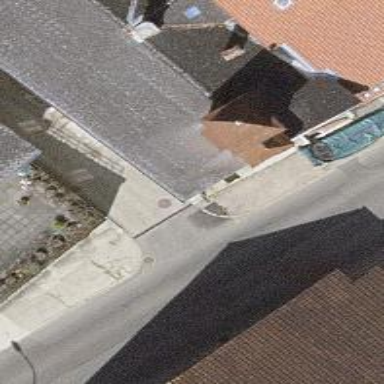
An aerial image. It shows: Restaurant.